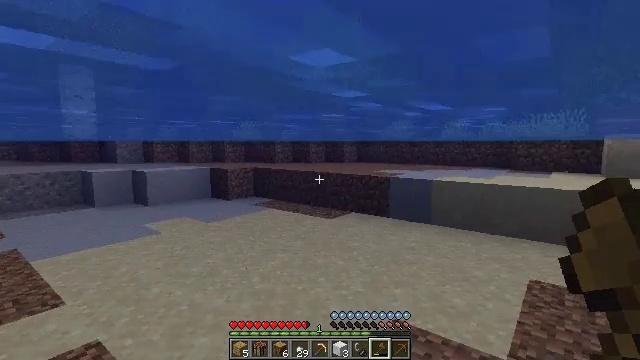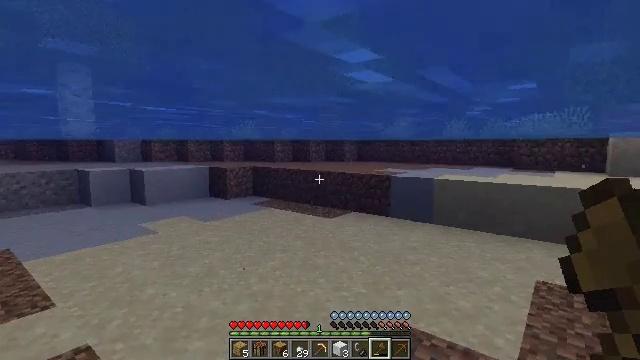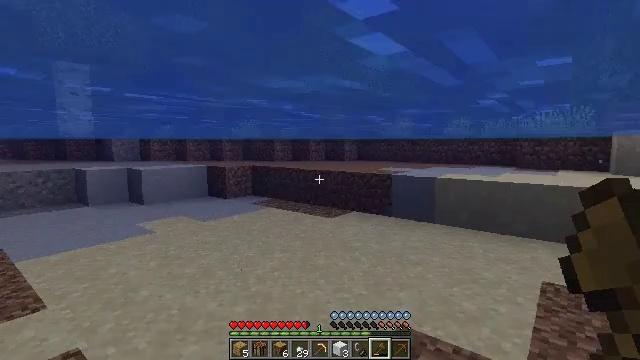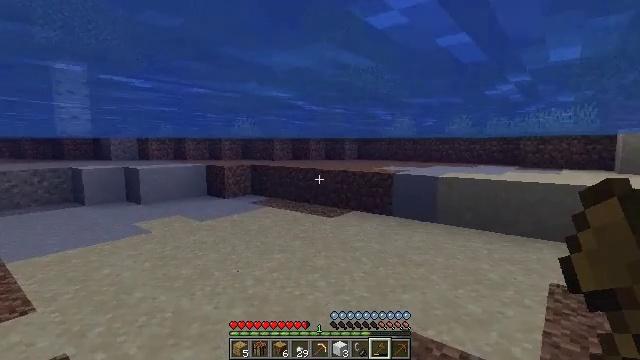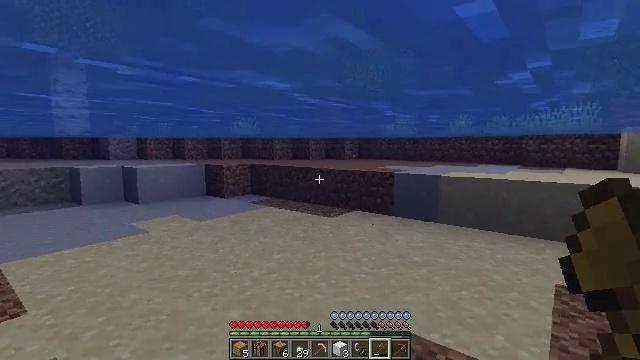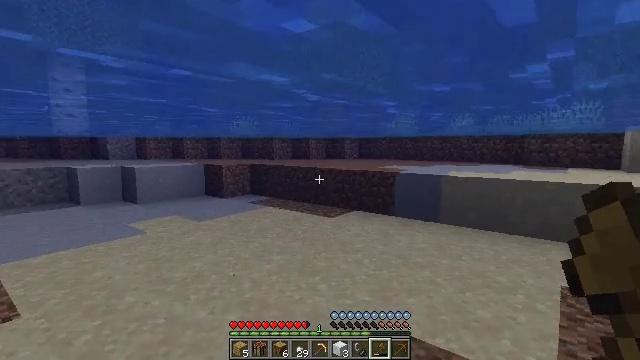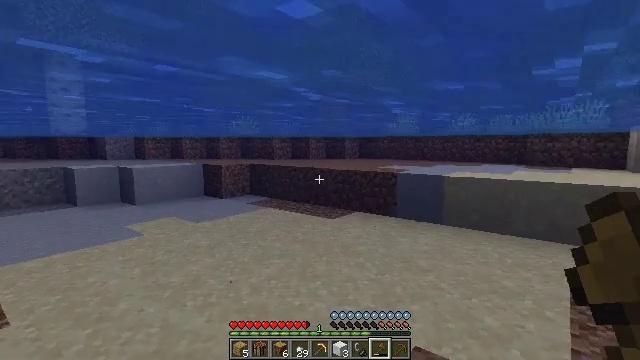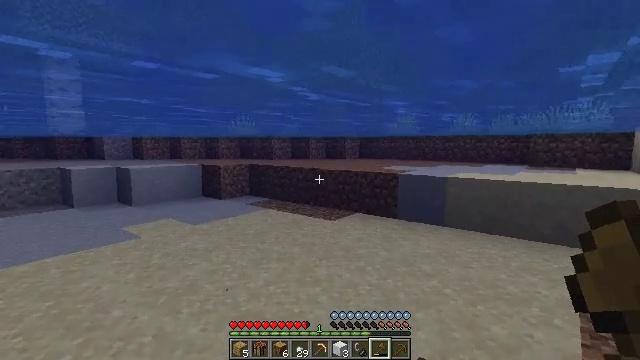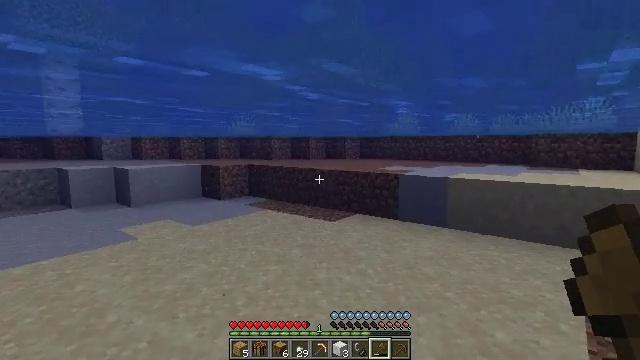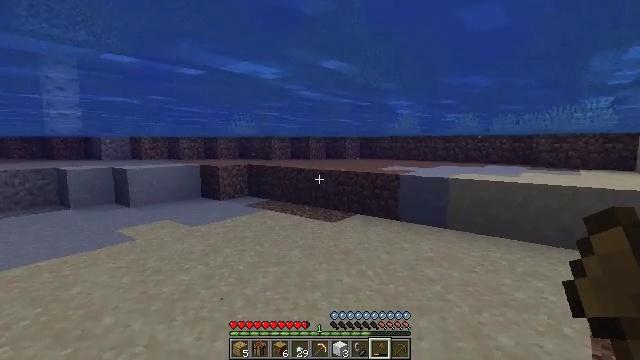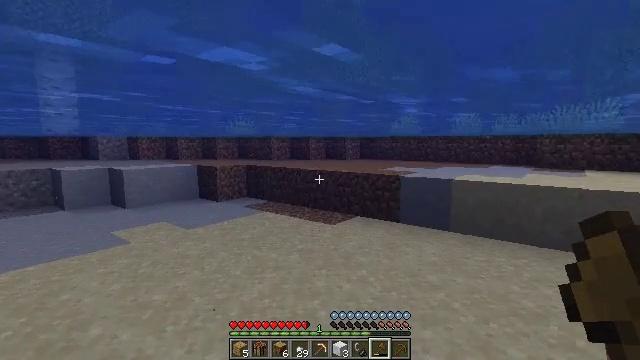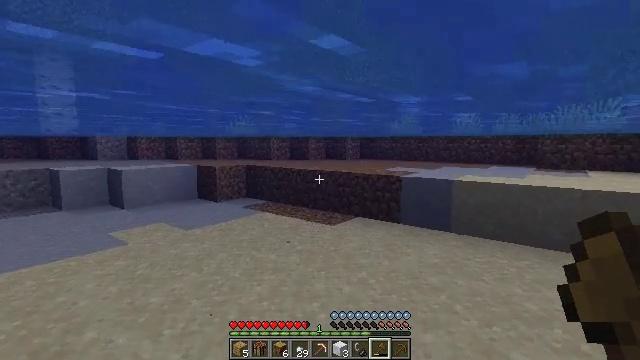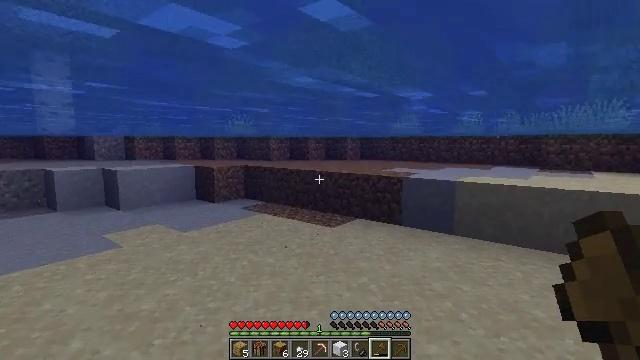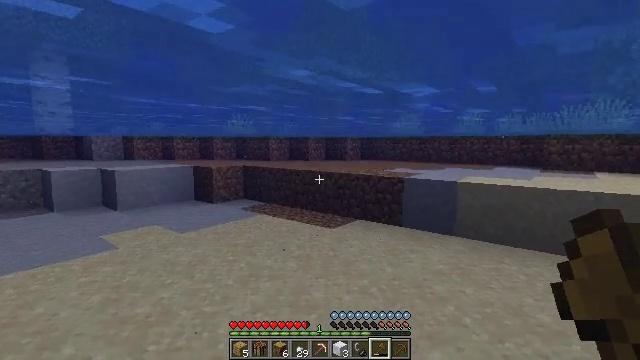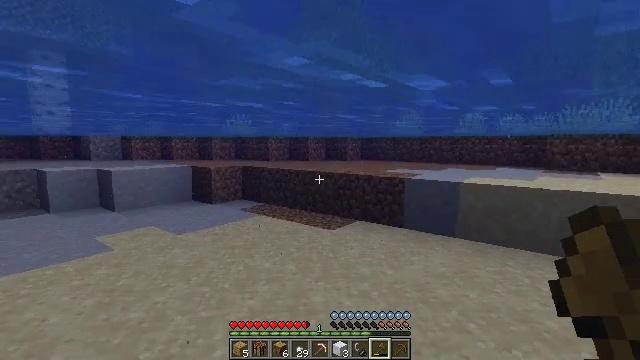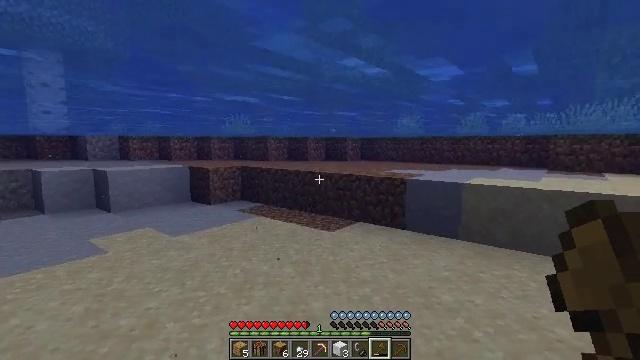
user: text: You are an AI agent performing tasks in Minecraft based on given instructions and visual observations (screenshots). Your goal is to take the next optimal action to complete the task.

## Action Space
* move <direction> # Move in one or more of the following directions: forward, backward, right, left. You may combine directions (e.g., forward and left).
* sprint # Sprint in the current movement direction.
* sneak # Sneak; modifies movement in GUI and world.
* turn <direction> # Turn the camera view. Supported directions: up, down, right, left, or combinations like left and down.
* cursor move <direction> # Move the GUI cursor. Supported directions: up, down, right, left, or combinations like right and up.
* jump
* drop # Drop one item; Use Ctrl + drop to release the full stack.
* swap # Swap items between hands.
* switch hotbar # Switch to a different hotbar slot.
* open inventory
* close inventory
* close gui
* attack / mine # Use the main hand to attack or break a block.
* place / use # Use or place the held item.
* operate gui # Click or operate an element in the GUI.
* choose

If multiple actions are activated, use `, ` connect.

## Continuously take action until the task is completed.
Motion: motion action
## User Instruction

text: Break the chest to retrieve items inside.
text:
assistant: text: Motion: move forward
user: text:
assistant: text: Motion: move forward
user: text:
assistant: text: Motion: move forward
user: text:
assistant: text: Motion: move forward
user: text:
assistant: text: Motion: move forward
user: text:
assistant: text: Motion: move forward
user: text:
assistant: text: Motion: move forward
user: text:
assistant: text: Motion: move forward
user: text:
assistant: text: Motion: move forward
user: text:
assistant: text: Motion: move forward
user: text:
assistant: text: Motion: move forward
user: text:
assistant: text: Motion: move forward
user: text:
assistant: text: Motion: move forward
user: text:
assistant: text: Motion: move forward
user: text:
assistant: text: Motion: move forward
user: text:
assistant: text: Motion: move forward
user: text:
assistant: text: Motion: move forward
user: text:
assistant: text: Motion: move forward
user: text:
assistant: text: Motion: move forward
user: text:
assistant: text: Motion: move forward
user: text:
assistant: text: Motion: move forward
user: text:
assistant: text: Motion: move forward
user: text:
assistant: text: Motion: move forward
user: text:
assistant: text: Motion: move forward
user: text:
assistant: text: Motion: move forward
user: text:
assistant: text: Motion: move forward
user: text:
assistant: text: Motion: move forward, jump
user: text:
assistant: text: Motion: move forward, jump
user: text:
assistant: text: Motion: move forward, jump
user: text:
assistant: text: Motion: move forward, jump